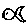
Label: fish